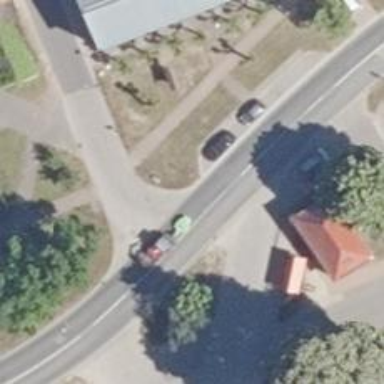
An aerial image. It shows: Road with "give way" sign.